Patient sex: M
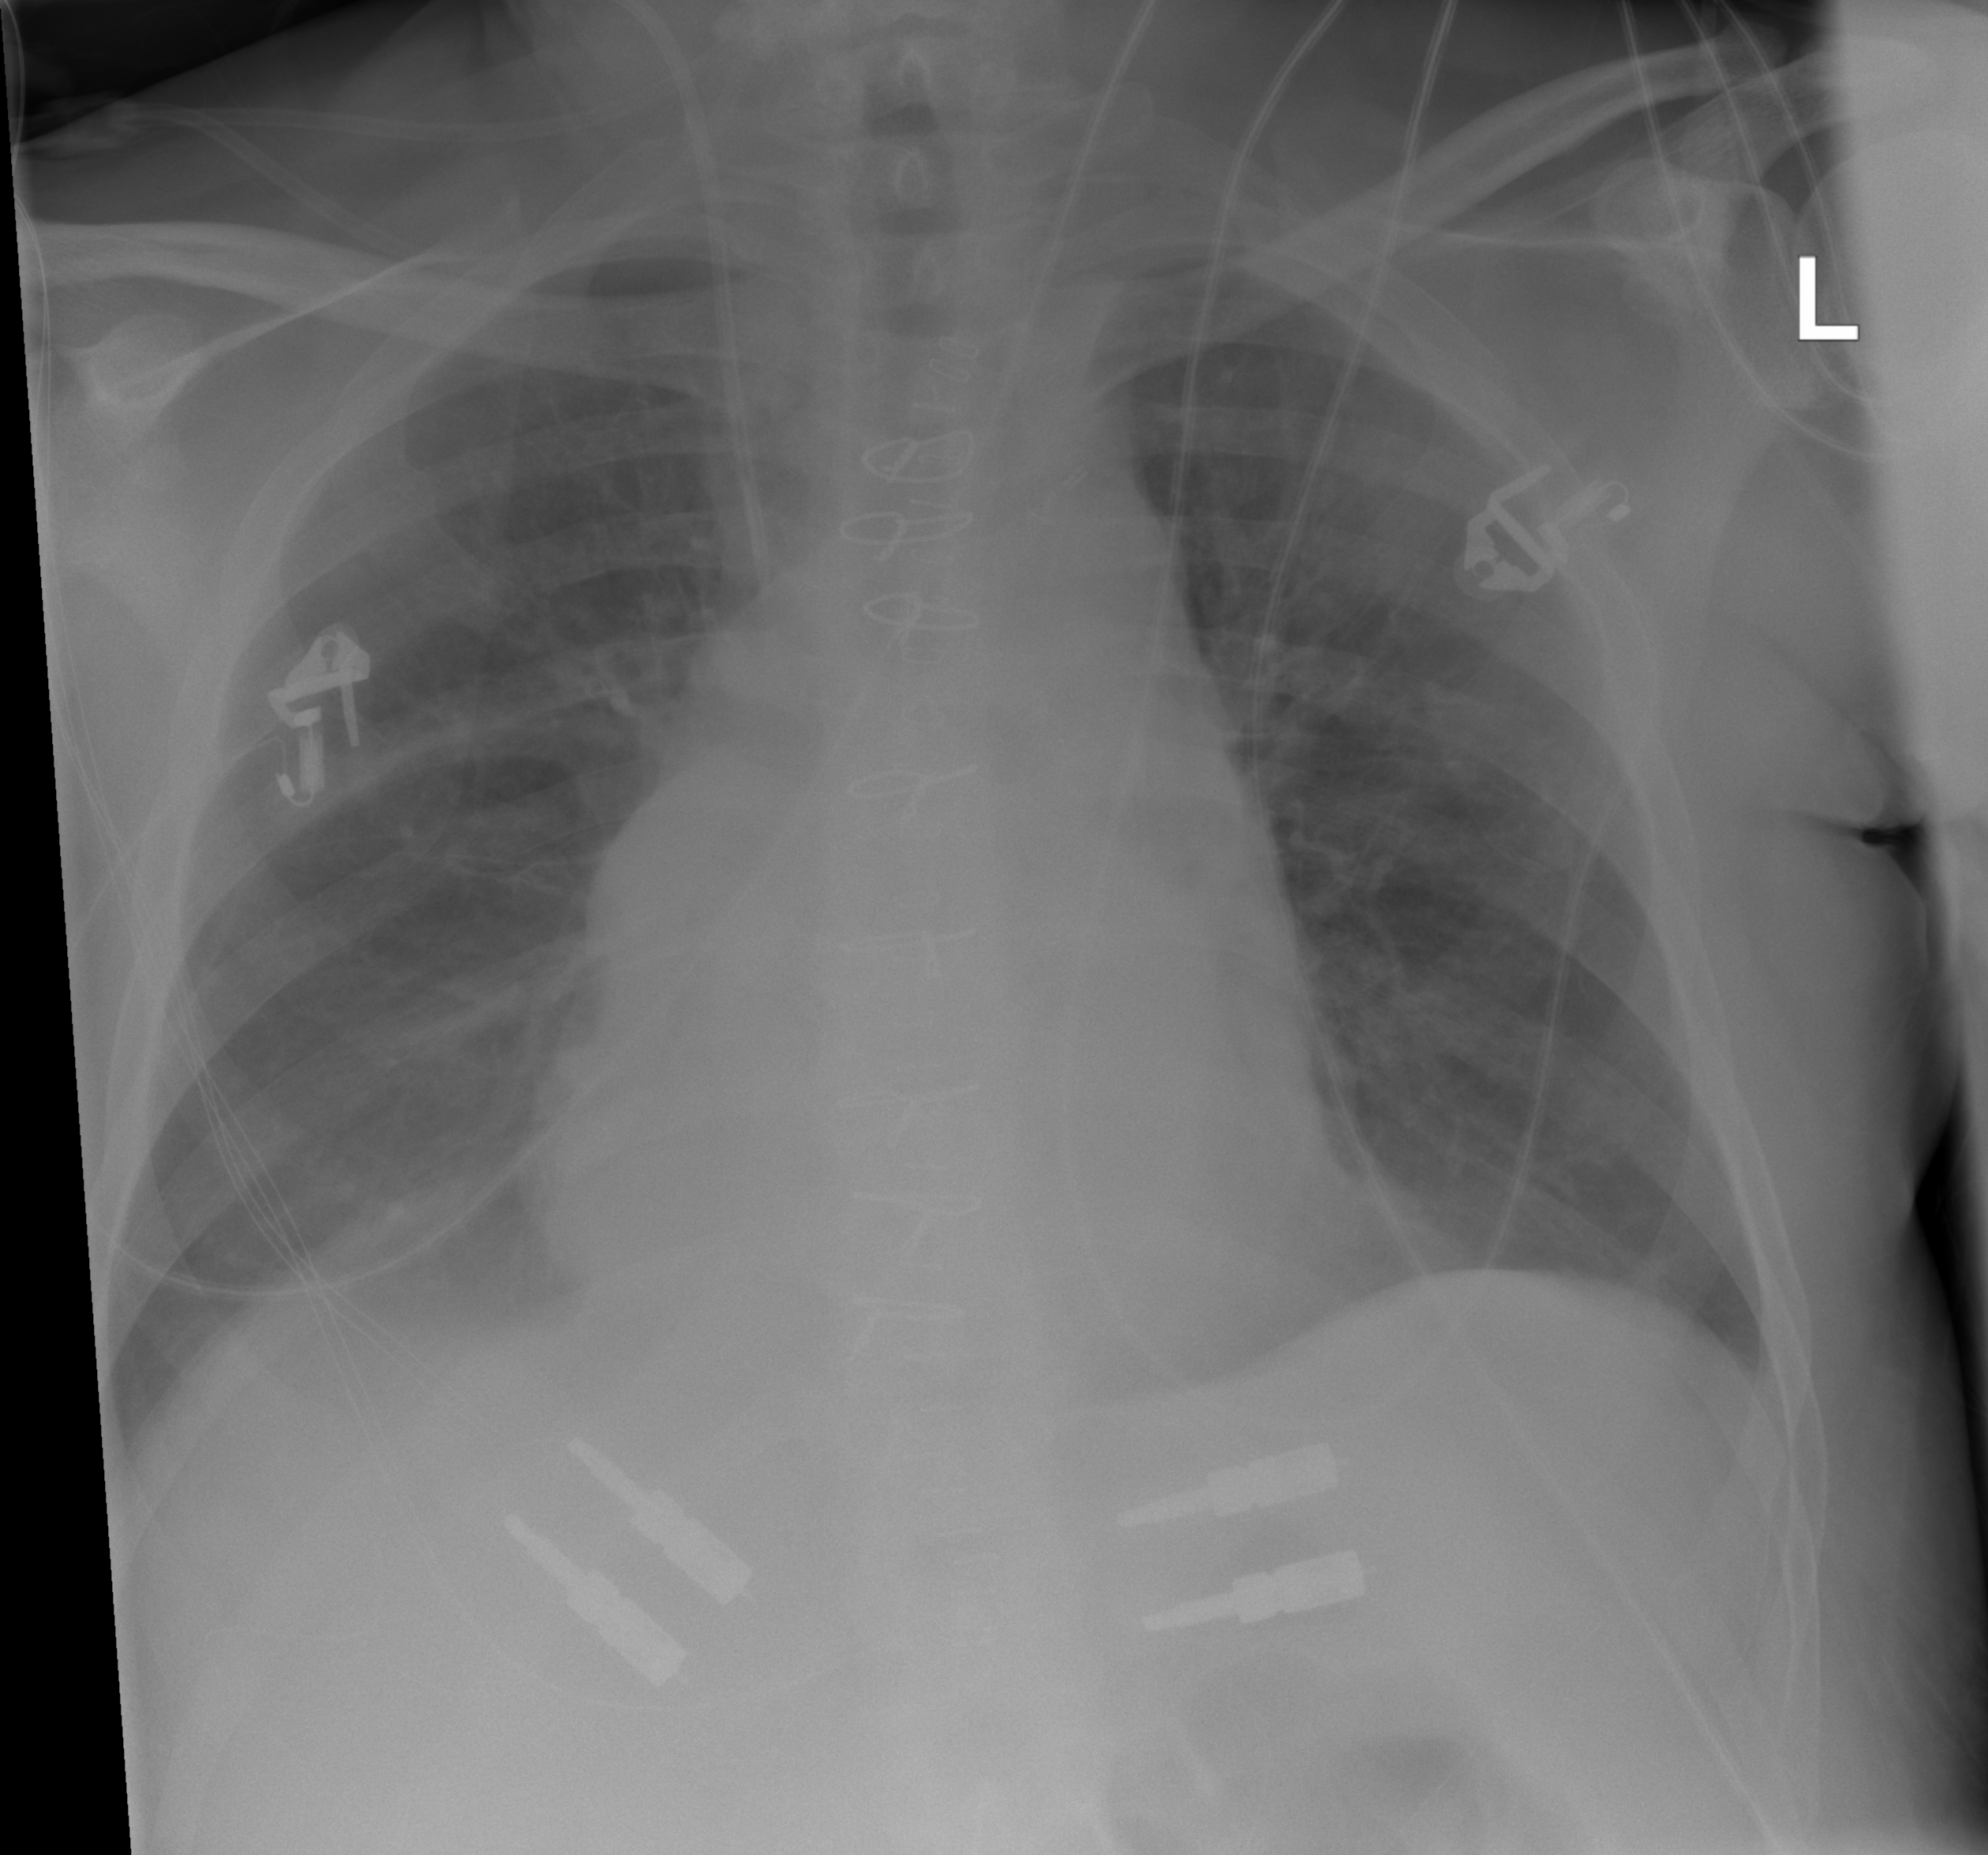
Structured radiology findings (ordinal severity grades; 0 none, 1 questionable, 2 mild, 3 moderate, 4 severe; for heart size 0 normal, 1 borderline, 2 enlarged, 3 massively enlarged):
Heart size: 2
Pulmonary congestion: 0
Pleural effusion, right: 0
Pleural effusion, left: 0
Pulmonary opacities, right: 0
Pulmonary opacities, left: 0
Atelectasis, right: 2
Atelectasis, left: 0